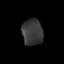
Tissue: prostate
Cell type: T cells
Senescence score: 0.2575
Nuclear area (px): 535
Mean DAPI intensity: 57.03